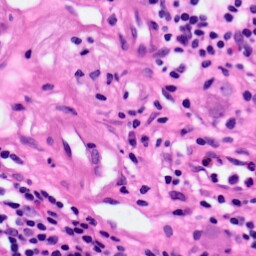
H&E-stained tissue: Pancreatic